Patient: sex M, age 42
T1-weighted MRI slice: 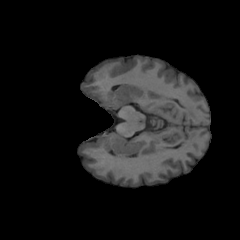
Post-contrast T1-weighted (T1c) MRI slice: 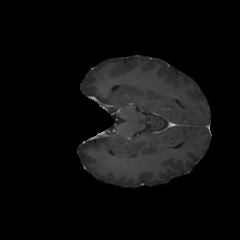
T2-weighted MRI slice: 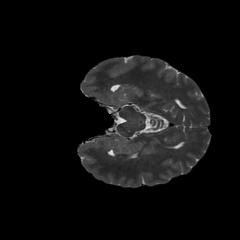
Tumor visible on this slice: no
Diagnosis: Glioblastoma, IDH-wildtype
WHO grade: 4